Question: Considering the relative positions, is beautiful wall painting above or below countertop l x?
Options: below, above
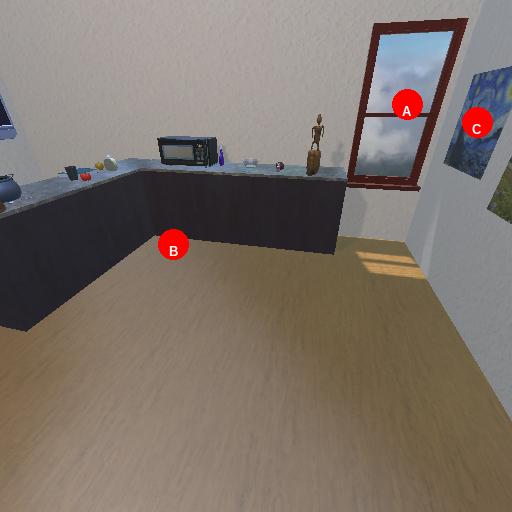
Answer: below